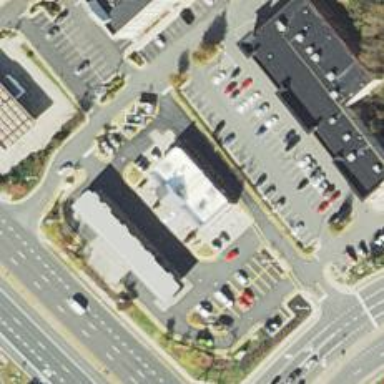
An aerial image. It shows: Convenience shop.